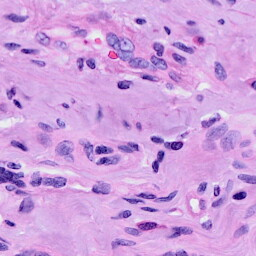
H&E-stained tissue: Cervix